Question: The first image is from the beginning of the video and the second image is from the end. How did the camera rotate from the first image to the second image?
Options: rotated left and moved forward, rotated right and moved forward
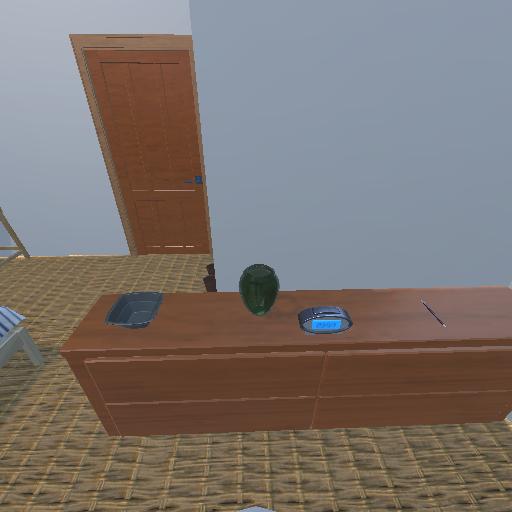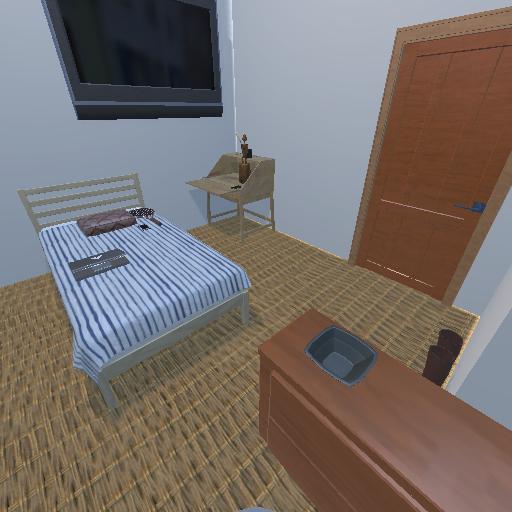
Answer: rotated left and moved forward